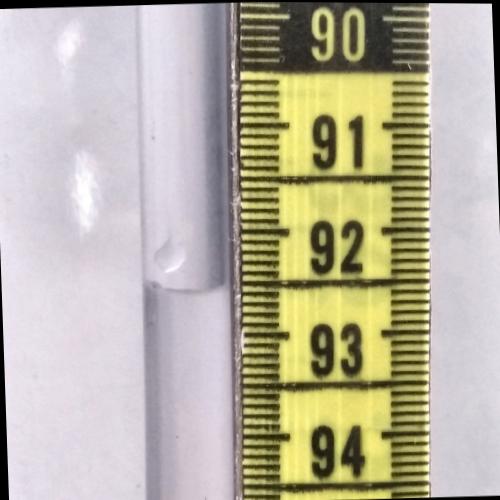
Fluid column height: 92.5 cm